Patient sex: F
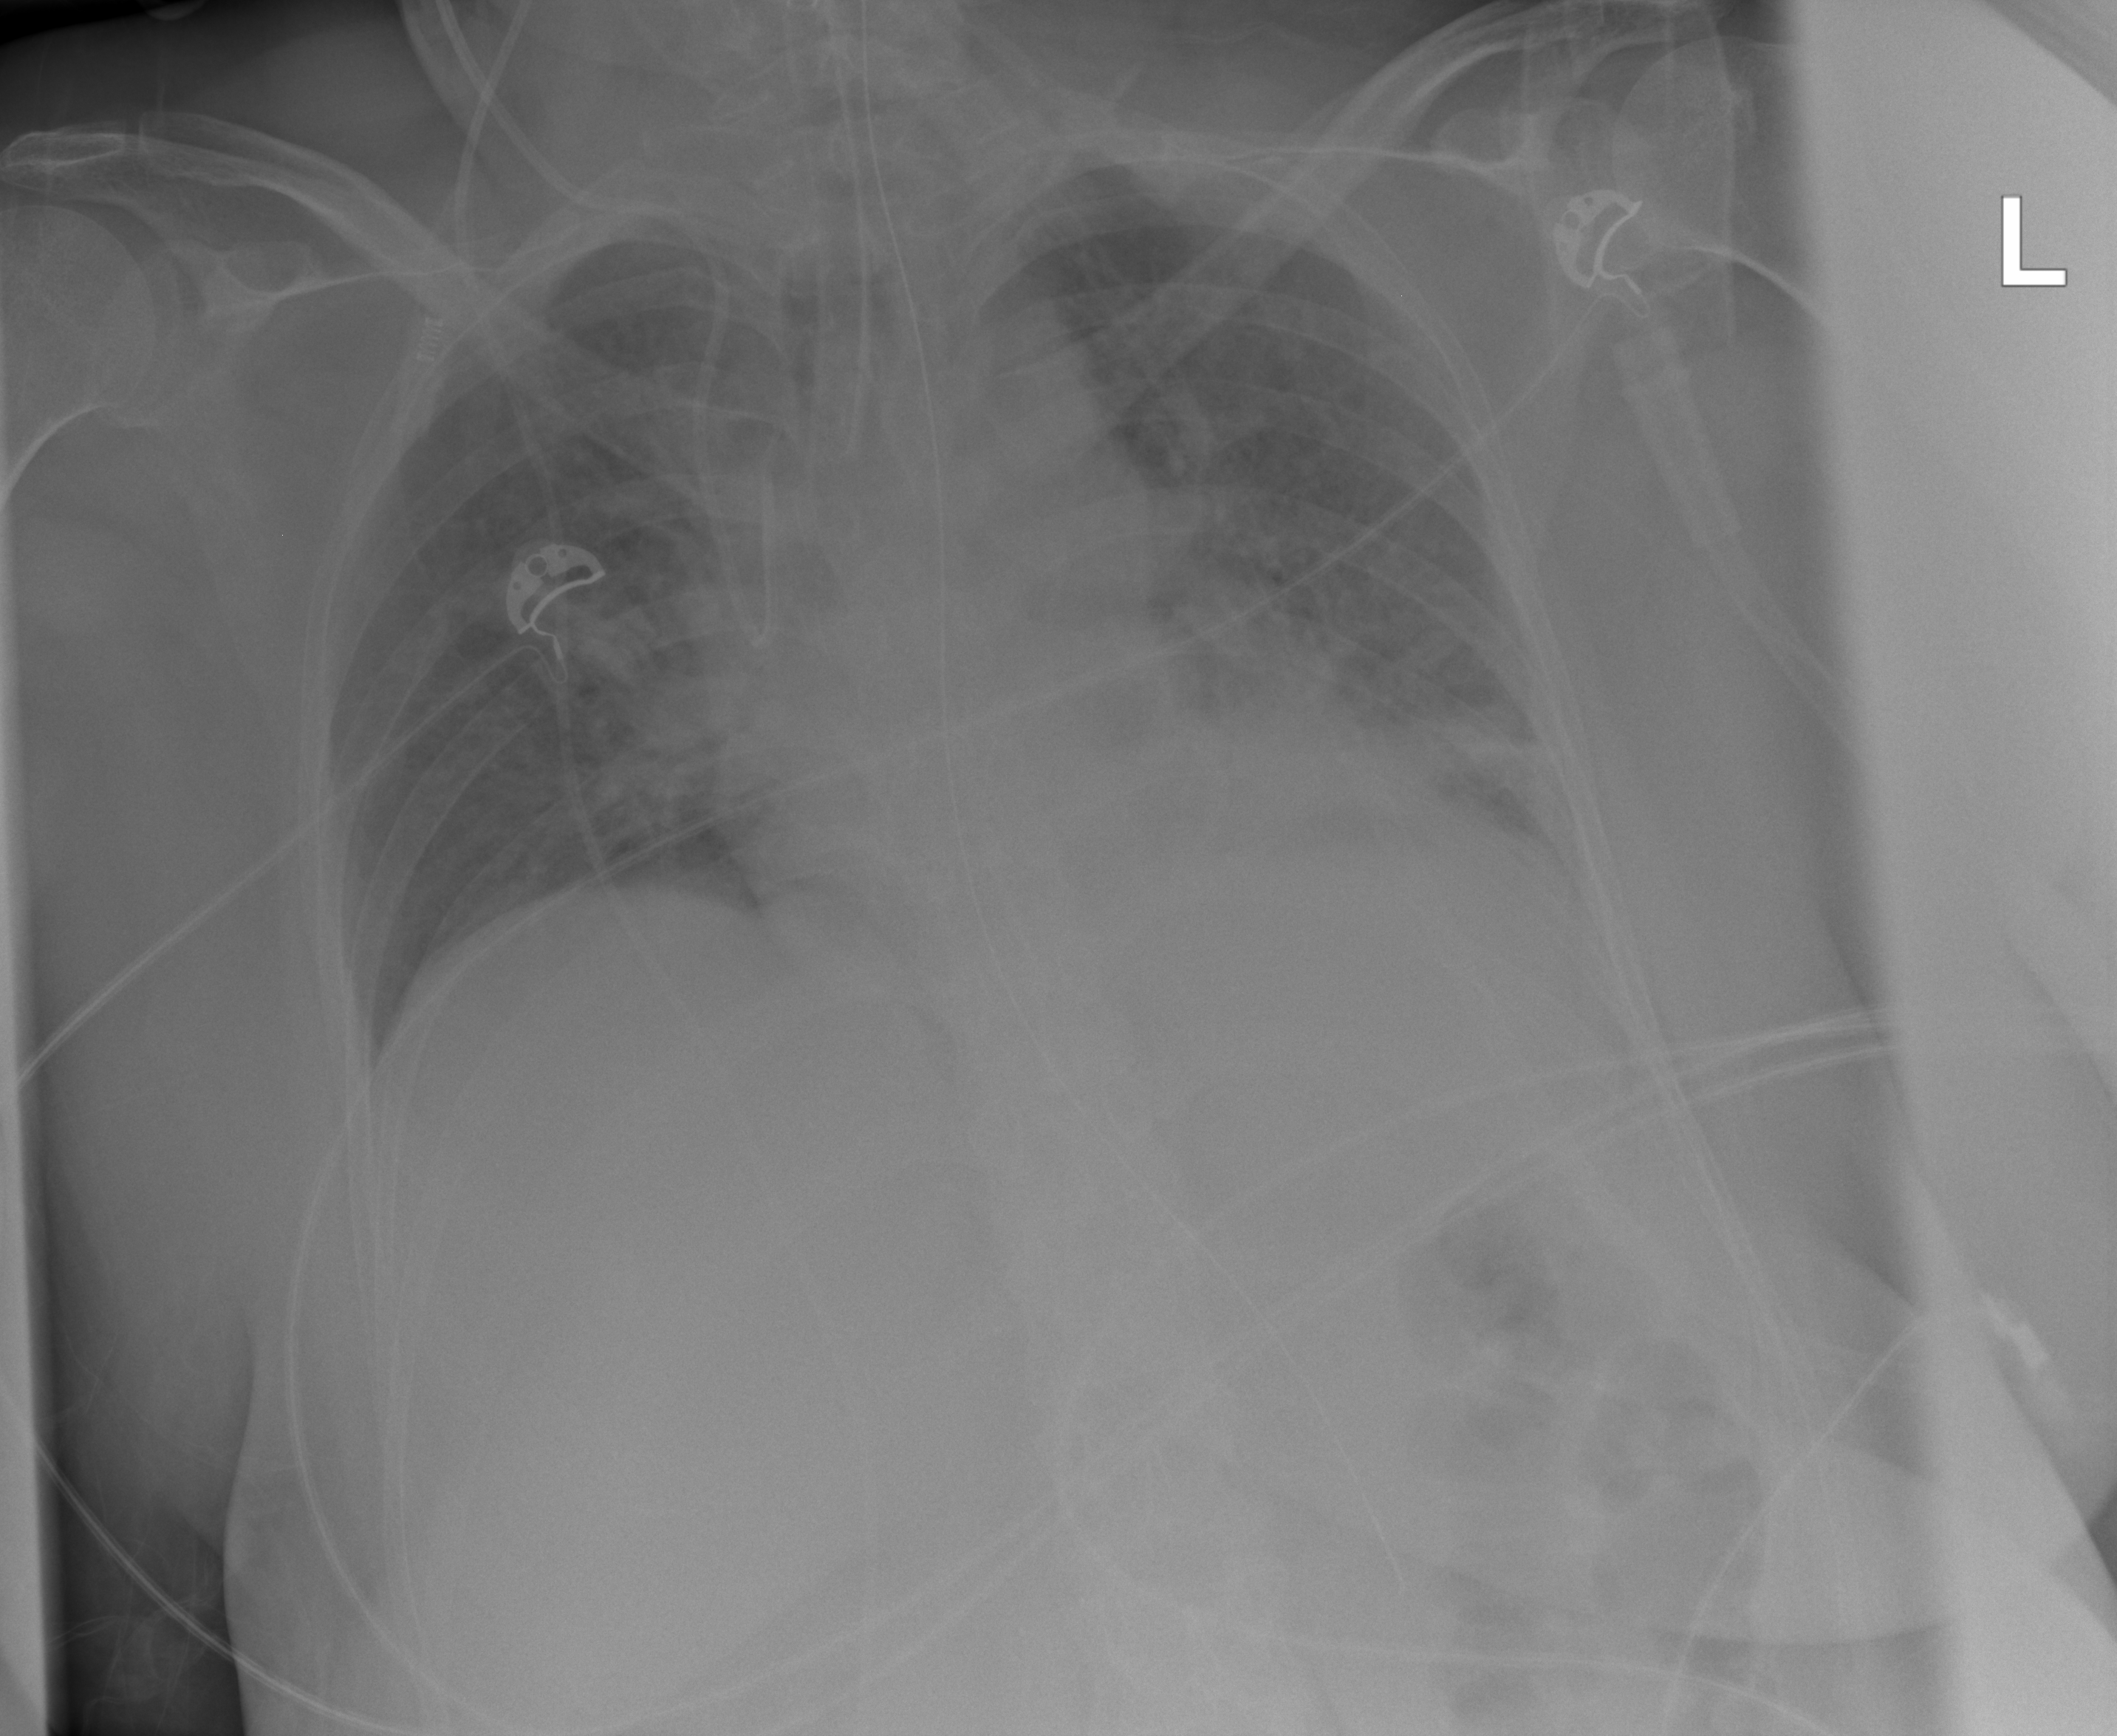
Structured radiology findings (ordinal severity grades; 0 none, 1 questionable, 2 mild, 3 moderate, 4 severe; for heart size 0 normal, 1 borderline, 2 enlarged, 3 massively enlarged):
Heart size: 1
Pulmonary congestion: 2
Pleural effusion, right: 0
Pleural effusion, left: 2
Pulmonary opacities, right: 2
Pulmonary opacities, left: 2
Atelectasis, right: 2
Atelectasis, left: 2